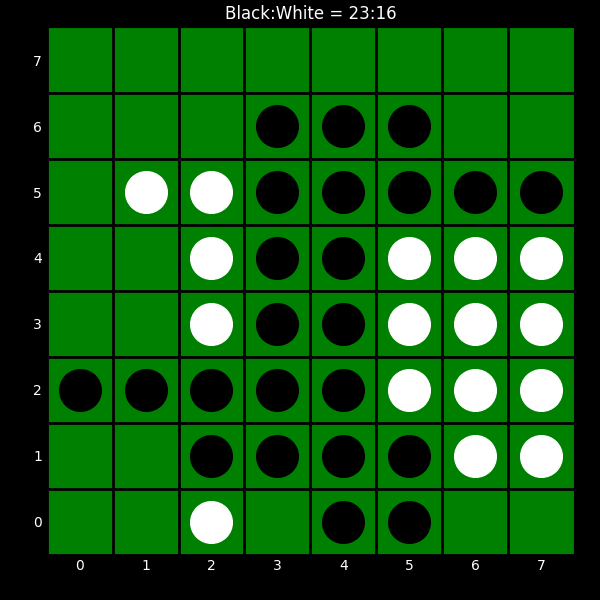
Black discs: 23
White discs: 16